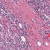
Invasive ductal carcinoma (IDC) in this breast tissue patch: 1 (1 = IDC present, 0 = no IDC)